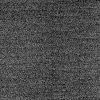
Atmospheric dust classification: dusty